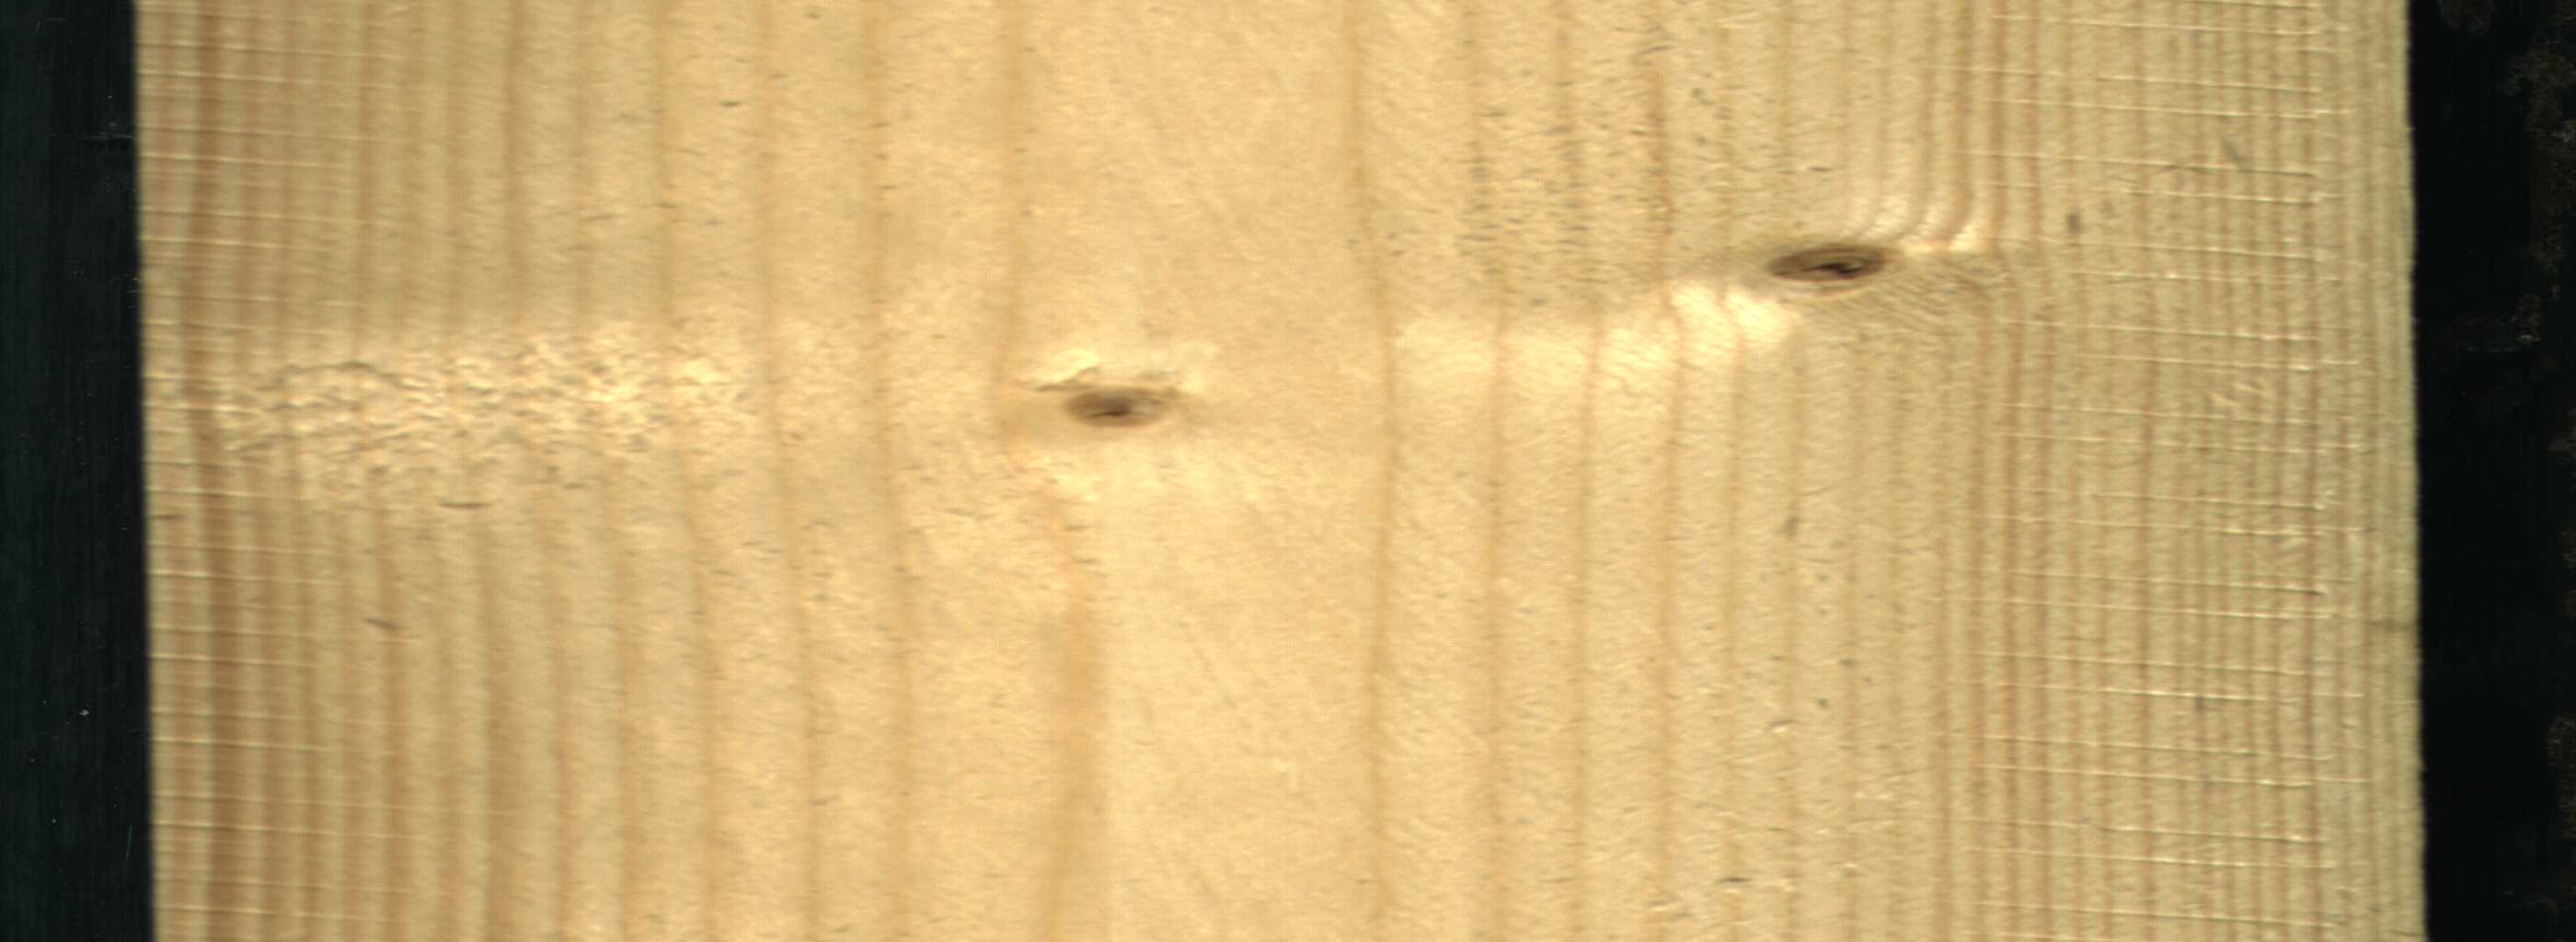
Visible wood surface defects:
Live_Knot
Live_Knot